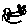
Label: cat